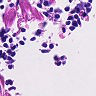
Metastatic tissue present: no